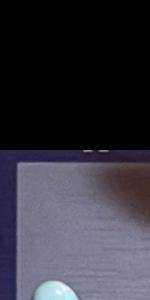
Label: Empty